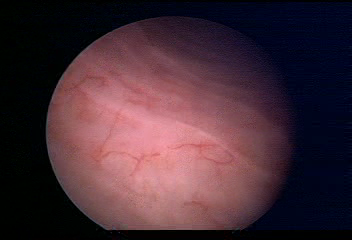
Modality: WLC
Class: Normal mucosa
Bladder cancer association: No